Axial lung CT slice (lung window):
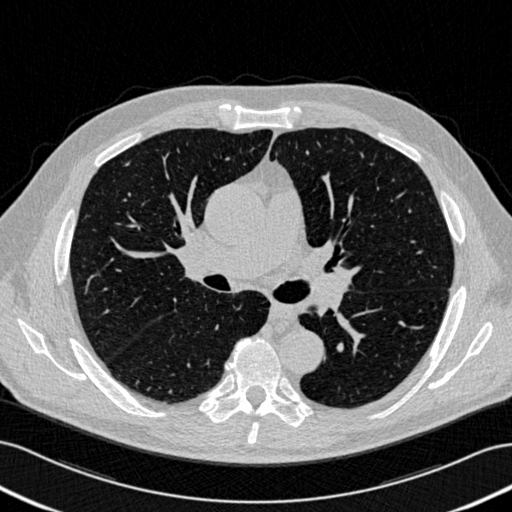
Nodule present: yes
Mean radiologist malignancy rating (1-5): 2.25